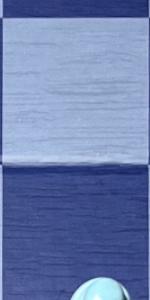
Label: Empty